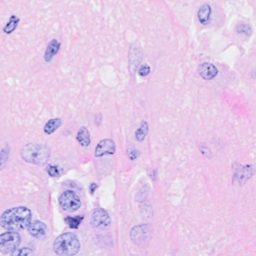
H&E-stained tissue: Breast